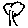
Label: tree